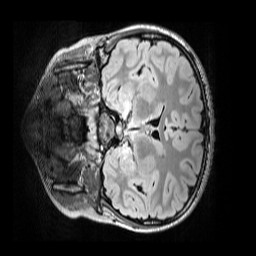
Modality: FLAIR
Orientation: coronal
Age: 13
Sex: male
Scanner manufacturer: siemens
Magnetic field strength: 3 T
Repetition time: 5 s
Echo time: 0.388 s